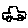
Label: car